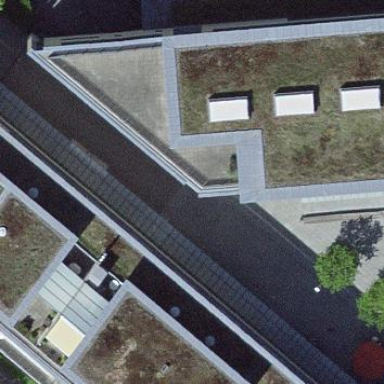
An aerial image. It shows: Public building designated for services.